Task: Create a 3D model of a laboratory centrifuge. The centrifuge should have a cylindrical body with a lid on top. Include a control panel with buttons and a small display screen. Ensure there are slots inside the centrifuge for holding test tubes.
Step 243:
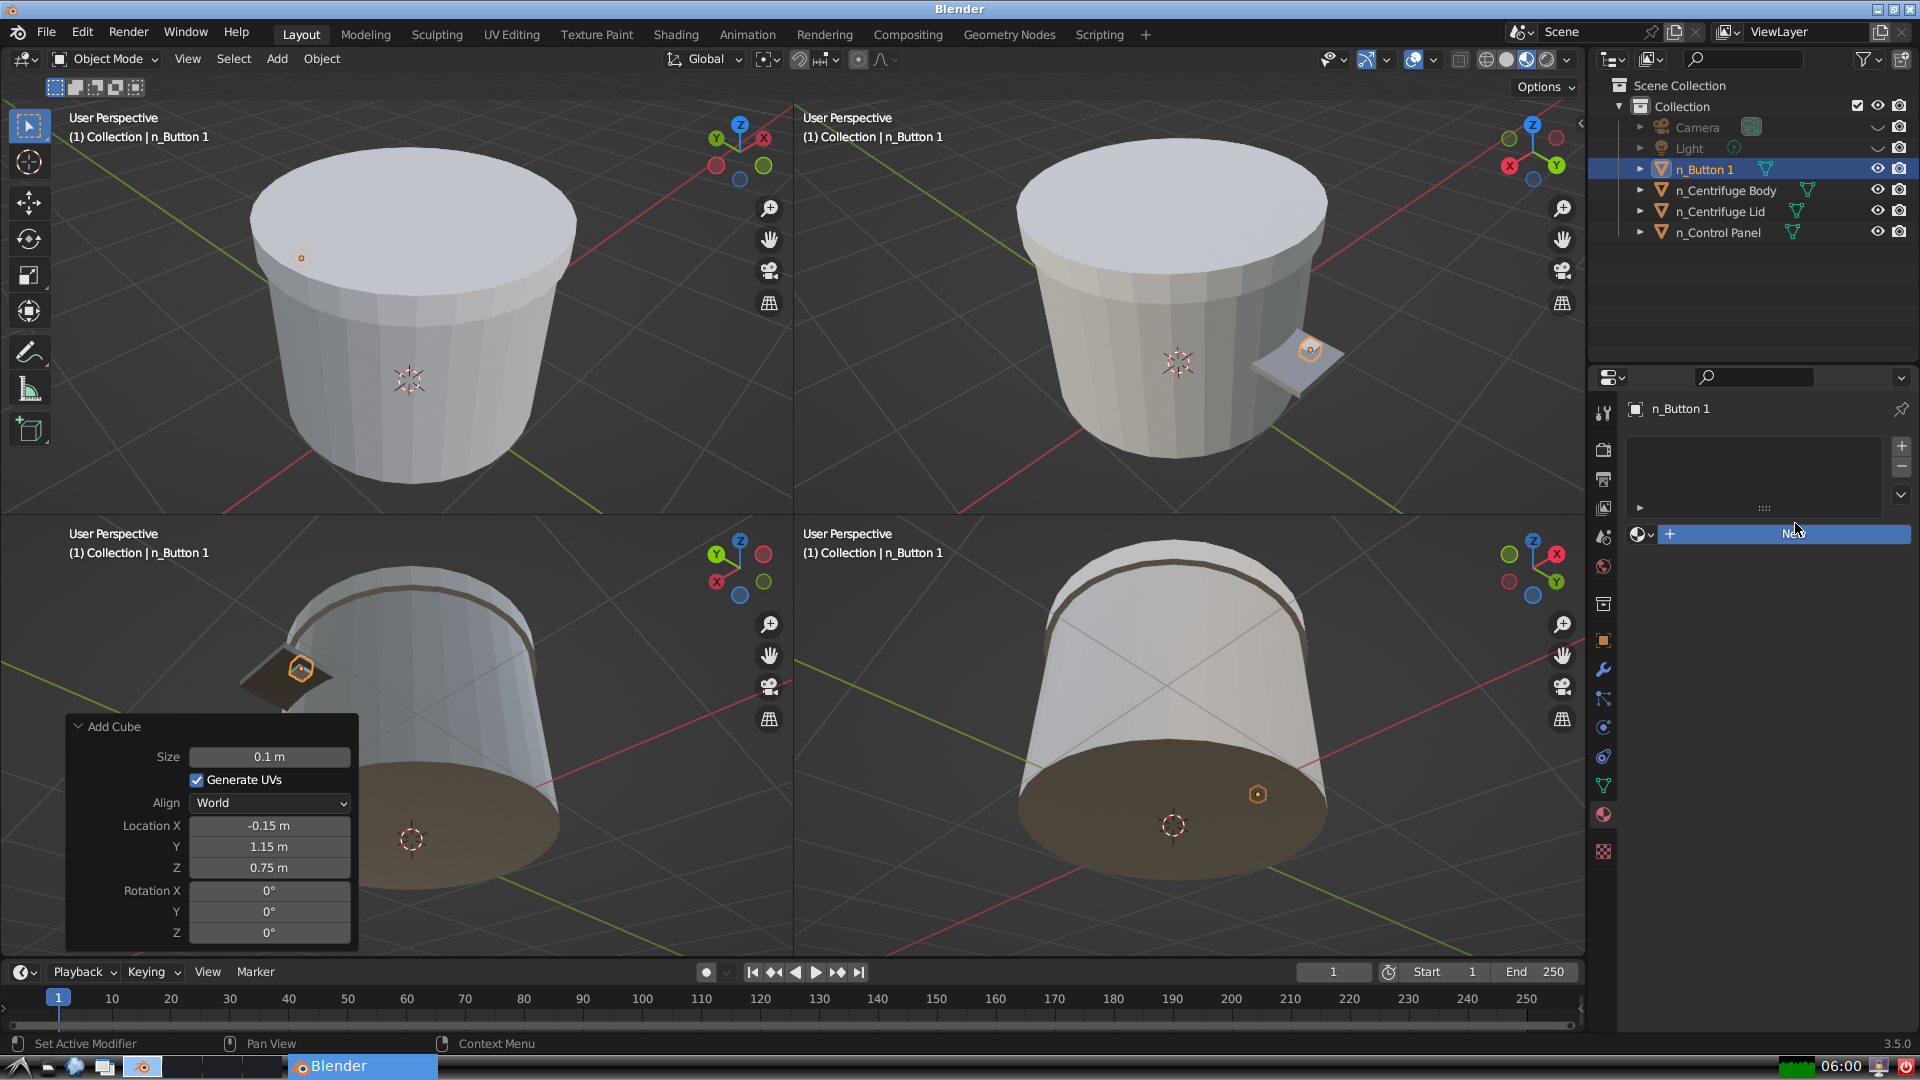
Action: {"mouse_move": [1604, 815]}